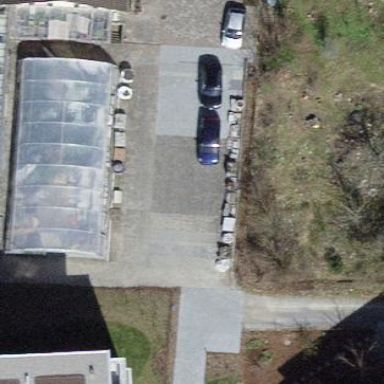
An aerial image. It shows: Greenhouse used for horticulture.